Question: I have a question regarding the conversion of regular expressions to non-deterministic finite state automata:
Convert (a*|b*)* to NFA. My attempt is as follows:

Am I completely off the mark? Or somewhat there?
NB E => e
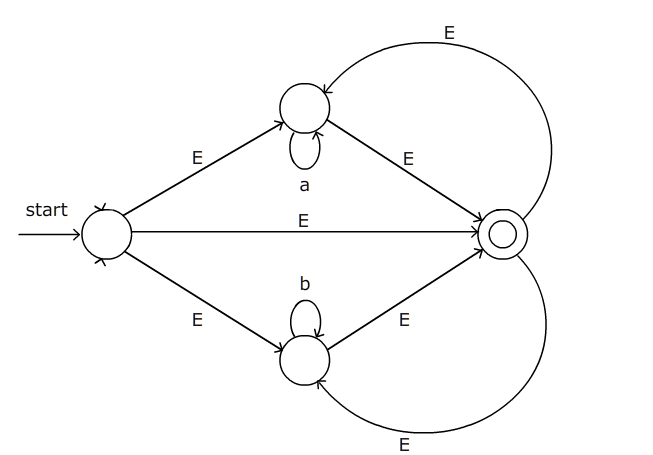
Answer: Your NFA matches the same language as '(a*|b*)*', so the answer is correct.
However, there are many NFAs that match the same language and in your case it would be possible to remove at least three epsilon arrows. Still, it will not be more correct than your suggestion.
The regex '(a*|b*)*' can also be simplified, without changing the semantics. E.g. '(a|b)*' is equivalent to '(a*|b*)*'. And if you think about it, the FA can be as simple as this: